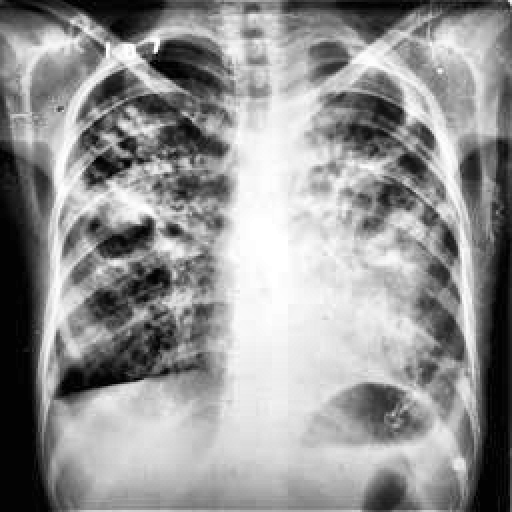
Finding: TUBERCULOSIS